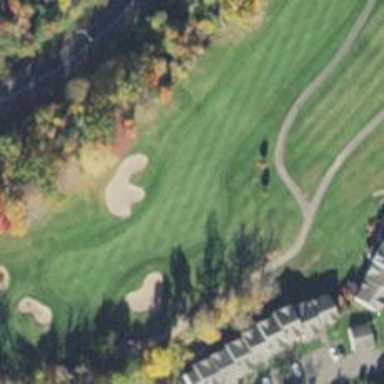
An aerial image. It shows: View of golf hole.